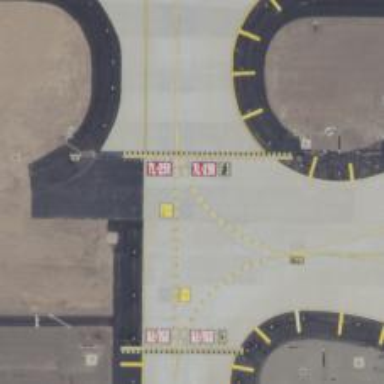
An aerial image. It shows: Image of taxiway at airport.